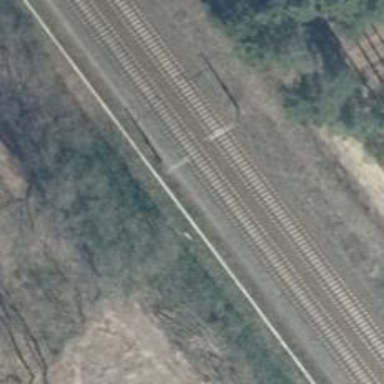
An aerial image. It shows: Railway milestone with catenary mast.